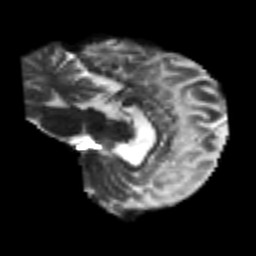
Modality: T2w
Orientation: sagittal
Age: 38
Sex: female
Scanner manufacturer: siemens
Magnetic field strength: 3 T
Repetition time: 8.2 s
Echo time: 0.099 s